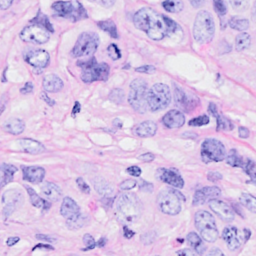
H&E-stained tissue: Breast